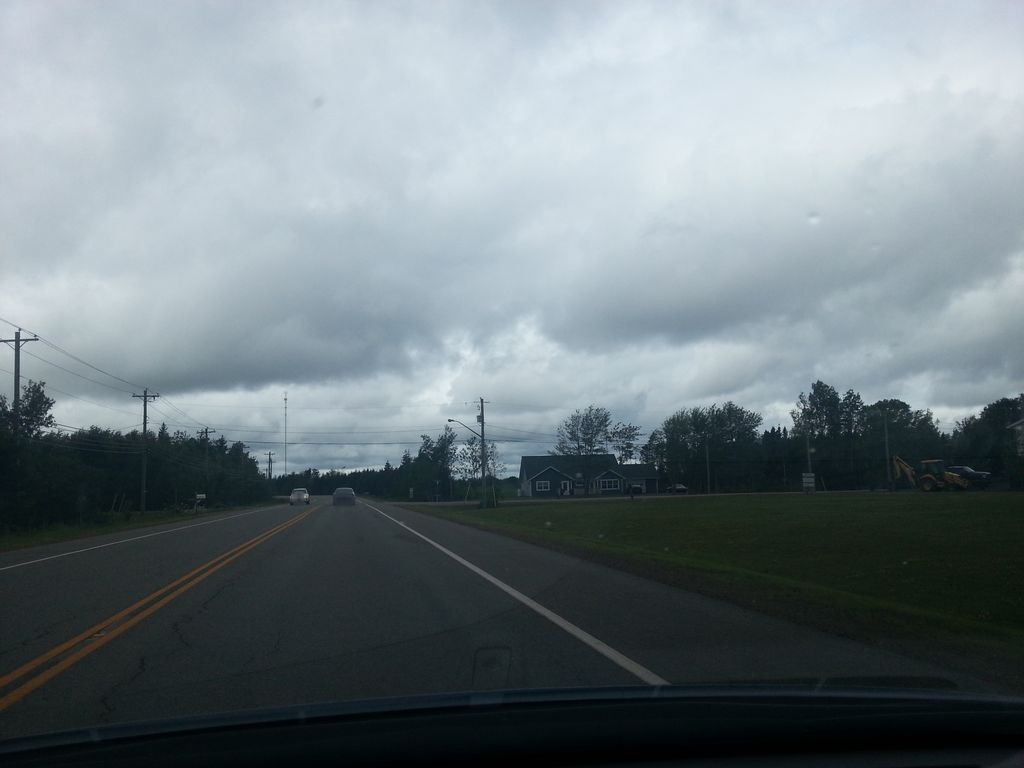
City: charlottetown